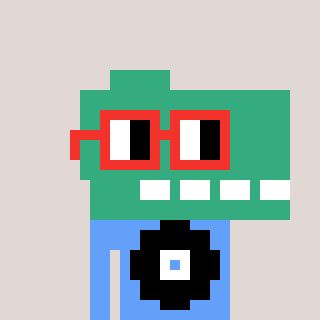
a pixel art character with square red glasses, a dino-shaped head and a blue-colored body on a warm background